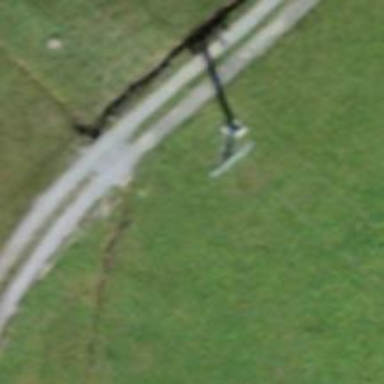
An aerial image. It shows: Pylon used for aerialway.